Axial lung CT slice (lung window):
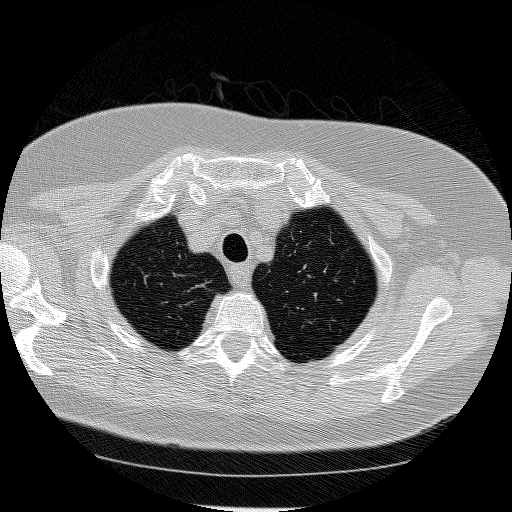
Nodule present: no